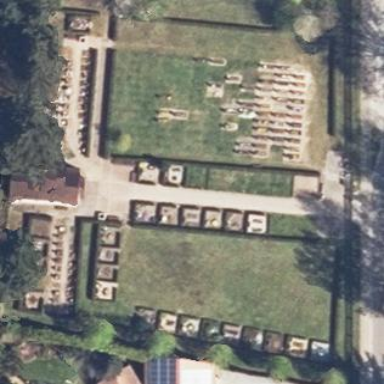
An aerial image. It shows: Cemetery.